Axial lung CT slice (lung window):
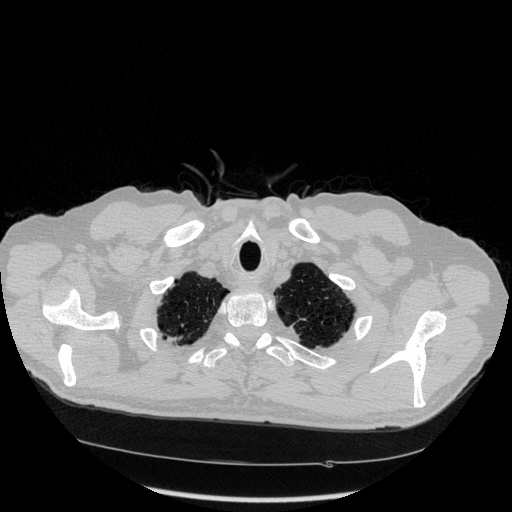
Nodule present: no